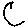
Label: moon